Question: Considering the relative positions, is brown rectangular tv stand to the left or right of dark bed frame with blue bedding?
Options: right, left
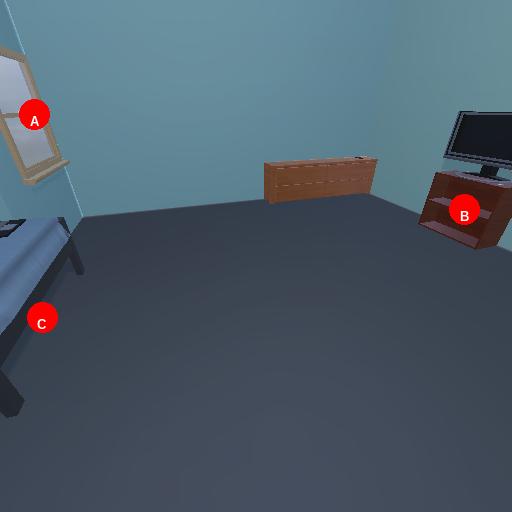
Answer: right